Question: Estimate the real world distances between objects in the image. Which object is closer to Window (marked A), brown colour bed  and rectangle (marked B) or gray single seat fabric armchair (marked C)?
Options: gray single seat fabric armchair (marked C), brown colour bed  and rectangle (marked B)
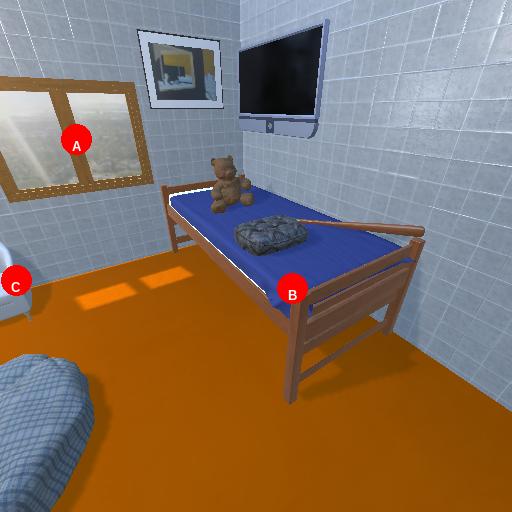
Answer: gray single seat fabric armchair (marked C)